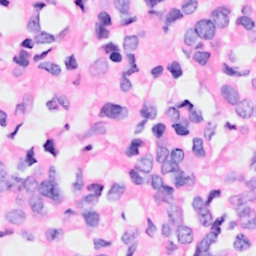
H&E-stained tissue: Breast